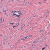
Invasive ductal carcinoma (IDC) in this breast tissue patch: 1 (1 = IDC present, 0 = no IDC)